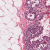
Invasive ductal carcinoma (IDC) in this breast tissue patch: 0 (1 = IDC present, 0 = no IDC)